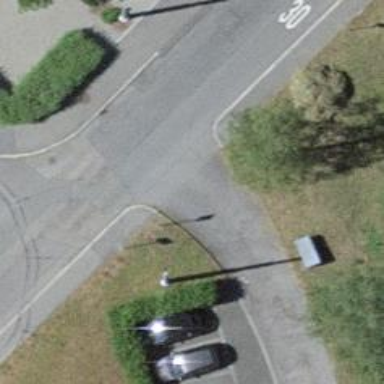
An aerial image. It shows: Kerb barrier.